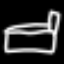
Label: bed